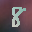
Label: 8